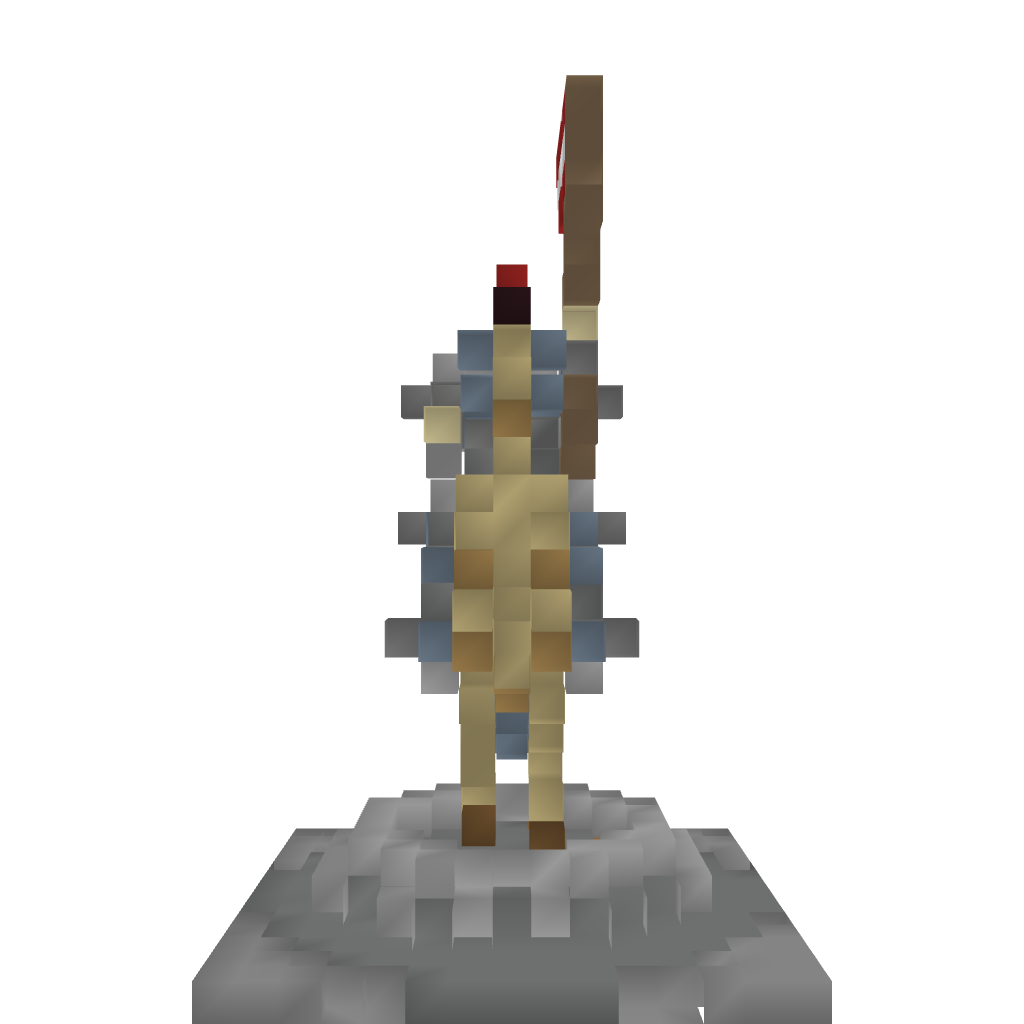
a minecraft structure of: Knight and horse statue